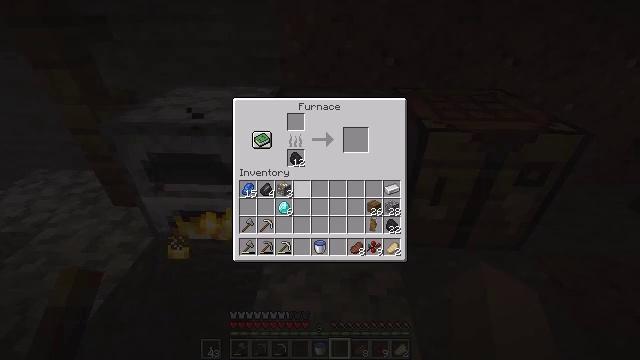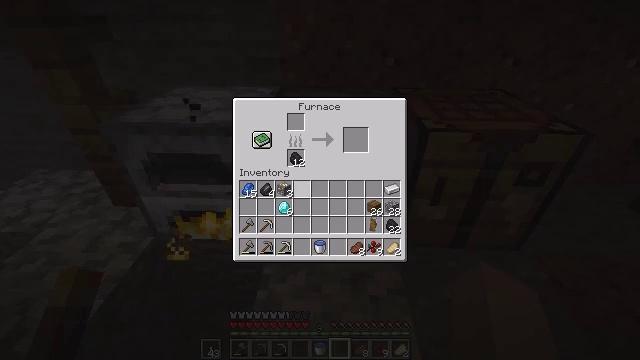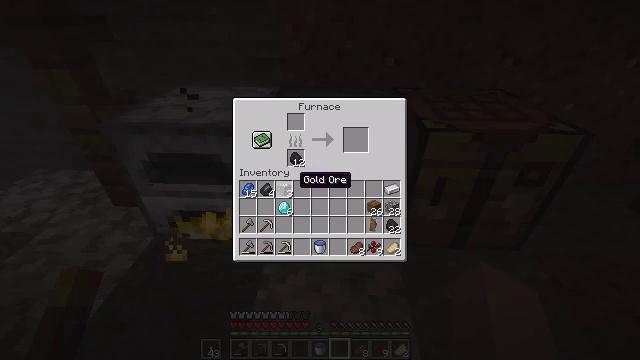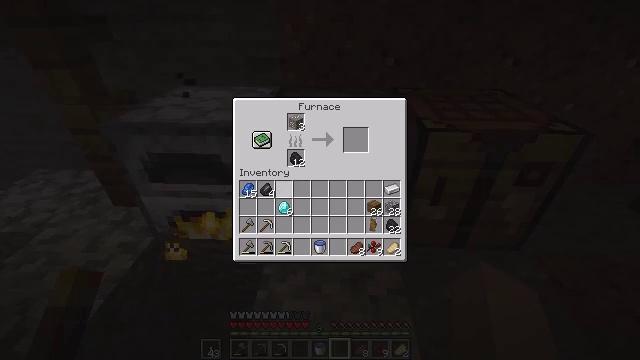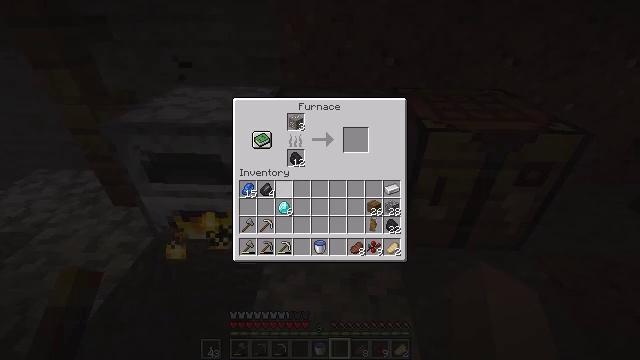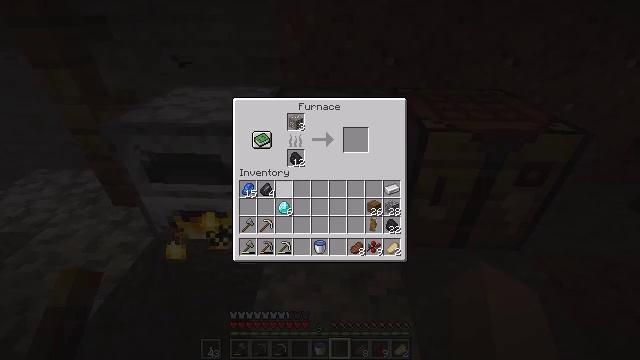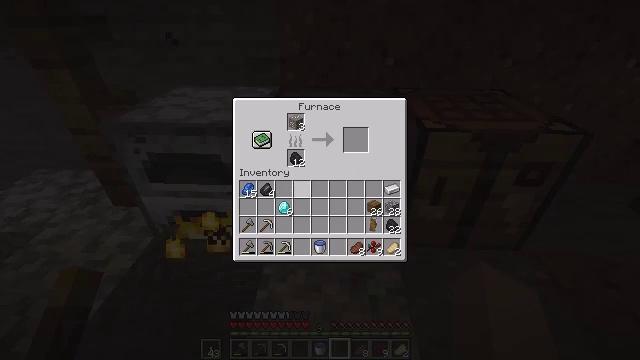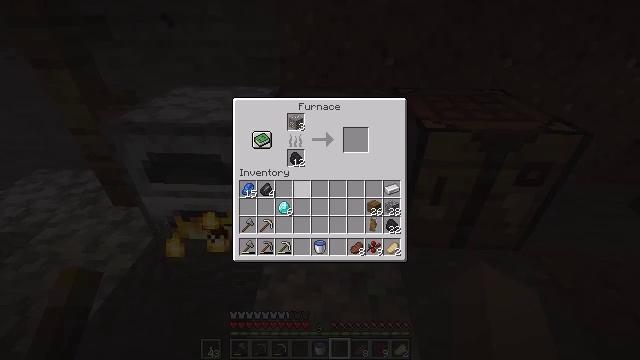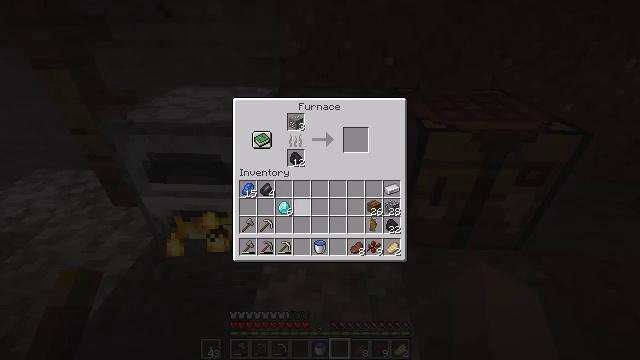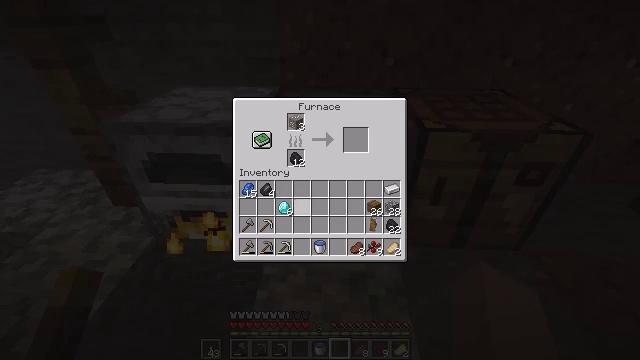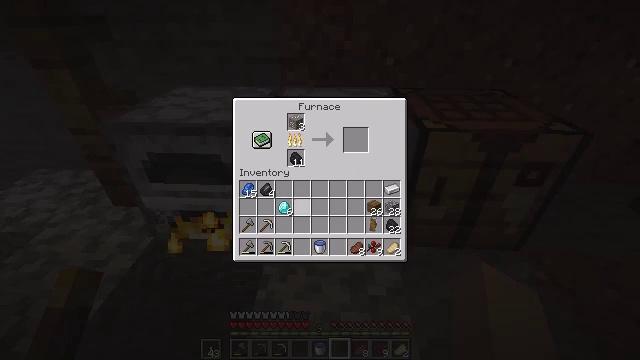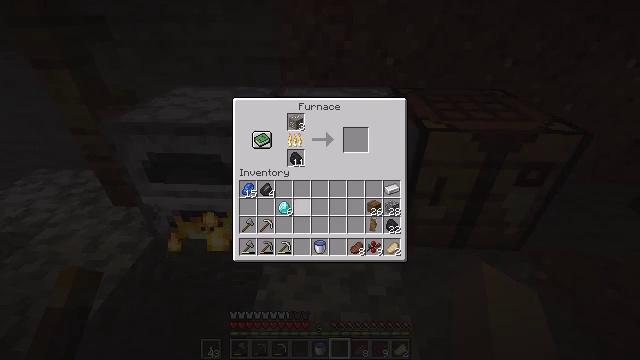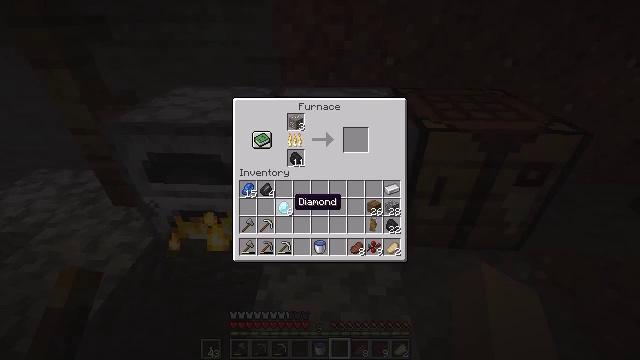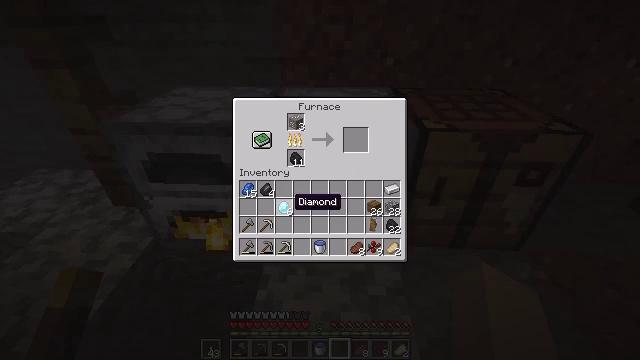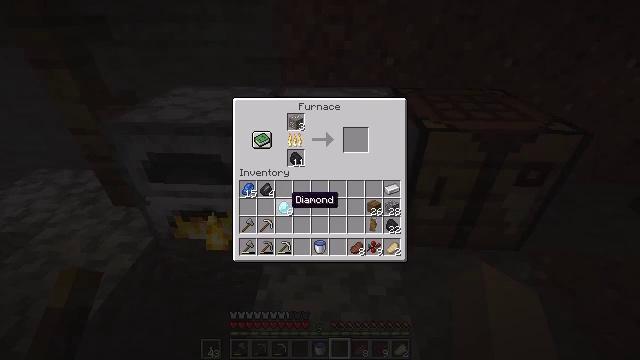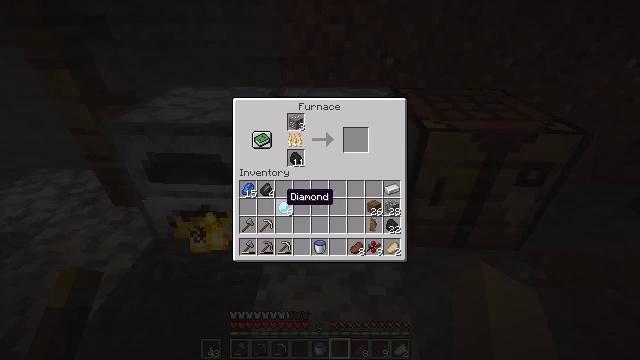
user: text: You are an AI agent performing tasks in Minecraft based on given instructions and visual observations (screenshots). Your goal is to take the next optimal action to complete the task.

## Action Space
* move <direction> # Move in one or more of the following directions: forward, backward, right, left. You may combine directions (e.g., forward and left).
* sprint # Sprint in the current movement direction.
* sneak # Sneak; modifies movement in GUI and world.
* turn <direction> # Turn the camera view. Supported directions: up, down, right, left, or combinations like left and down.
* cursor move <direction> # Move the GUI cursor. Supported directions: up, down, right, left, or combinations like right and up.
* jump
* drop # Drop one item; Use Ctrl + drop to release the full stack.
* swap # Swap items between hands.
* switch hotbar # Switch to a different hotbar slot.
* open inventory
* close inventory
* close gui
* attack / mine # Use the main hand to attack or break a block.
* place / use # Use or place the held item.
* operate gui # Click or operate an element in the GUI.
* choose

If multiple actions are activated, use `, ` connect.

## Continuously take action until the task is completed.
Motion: motion action
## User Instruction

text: Remove a lapis lazuli from the inventory.
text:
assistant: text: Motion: sneak
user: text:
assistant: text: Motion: sneak
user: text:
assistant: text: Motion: sneak, operate gui
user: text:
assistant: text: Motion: sneak, operate gui
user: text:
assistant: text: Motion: sneak, operate gui
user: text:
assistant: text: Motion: sneak
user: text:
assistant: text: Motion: sneak
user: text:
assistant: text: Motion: sneak
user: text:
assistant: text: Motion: sneak
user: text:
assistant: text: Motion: sneak
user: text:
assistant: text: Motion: sneak, cursor move left
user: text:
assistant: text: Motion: sneak
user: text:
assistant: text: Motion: no_op
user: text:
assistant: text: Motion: no_op
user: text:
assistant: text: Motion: no_op
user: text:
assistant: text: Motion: no_op
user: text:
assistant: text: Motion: operate gui
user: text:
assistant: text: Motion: operate gui
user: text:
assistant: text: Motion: cursor move left
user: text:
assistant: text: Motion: cursor move left
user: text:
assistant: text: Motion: no_op
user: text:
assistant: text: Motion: no_op
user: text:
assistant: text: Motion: no_op
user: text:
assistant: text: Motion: no_op
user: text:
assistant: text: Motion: operate gui
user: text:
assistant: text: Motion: operate gui
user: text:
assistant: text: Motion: operate gui
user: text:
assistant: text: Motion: no_op
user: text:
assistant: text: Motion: no_op
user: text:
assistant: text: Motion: no_op